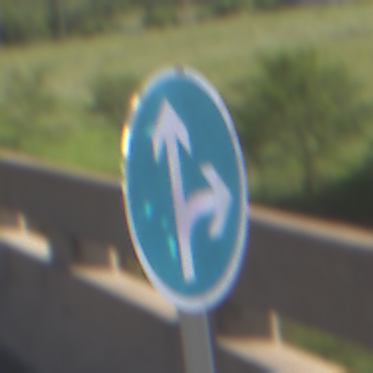
Verkehrszeichen: VorgeschriebeneFahrtrichtungGeradeausOderRechts
Umgebung: Outdoor, RoadRail
Tageszeit: MorningAfternoon
Wetter: PartlyCloudy
Licht: Natural
Jahreszeit: NotSpecified
Kontrast: HighContrast